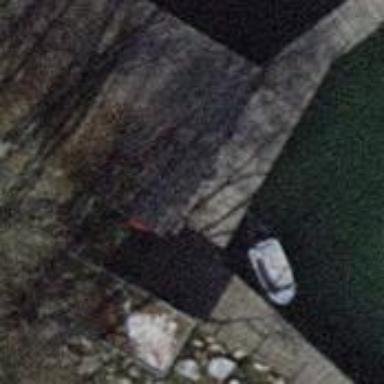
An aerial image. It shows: Boathouse building.